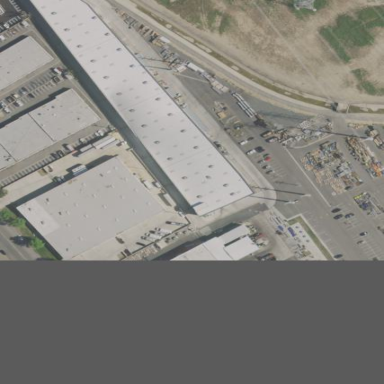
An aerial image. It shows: Warehouse.